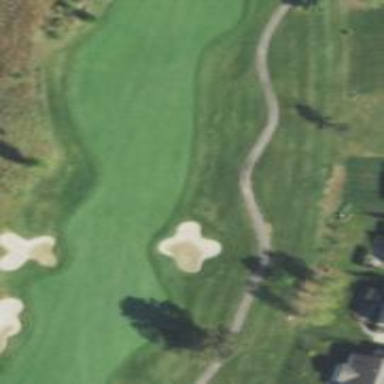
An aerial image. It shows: Path for both roads and golfers.